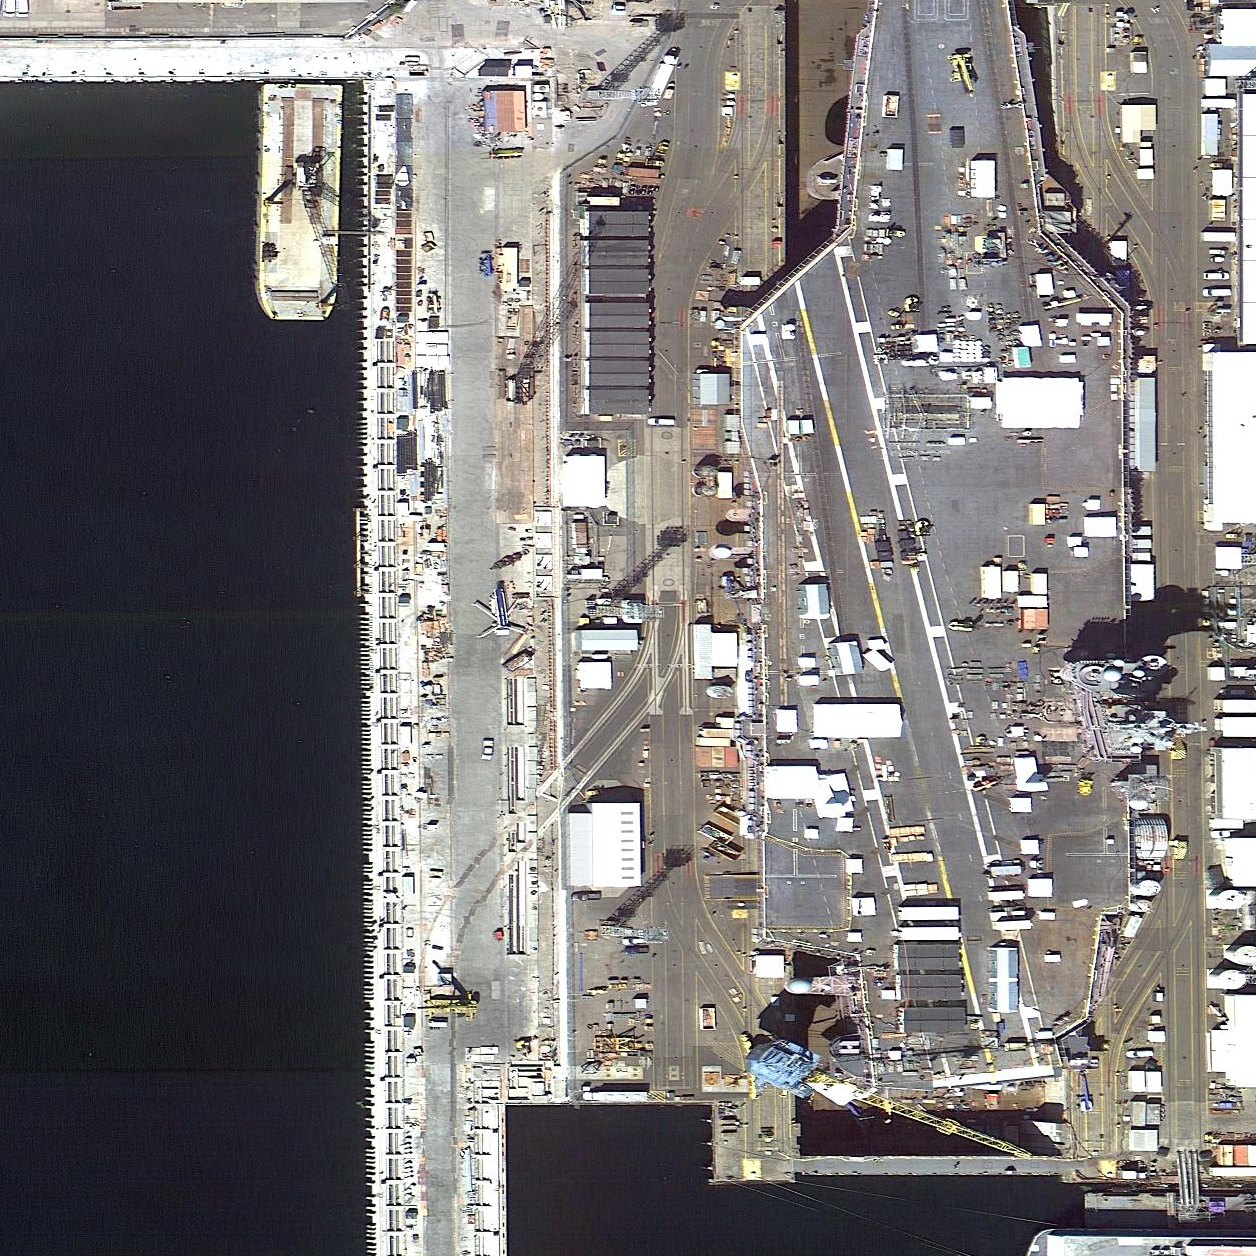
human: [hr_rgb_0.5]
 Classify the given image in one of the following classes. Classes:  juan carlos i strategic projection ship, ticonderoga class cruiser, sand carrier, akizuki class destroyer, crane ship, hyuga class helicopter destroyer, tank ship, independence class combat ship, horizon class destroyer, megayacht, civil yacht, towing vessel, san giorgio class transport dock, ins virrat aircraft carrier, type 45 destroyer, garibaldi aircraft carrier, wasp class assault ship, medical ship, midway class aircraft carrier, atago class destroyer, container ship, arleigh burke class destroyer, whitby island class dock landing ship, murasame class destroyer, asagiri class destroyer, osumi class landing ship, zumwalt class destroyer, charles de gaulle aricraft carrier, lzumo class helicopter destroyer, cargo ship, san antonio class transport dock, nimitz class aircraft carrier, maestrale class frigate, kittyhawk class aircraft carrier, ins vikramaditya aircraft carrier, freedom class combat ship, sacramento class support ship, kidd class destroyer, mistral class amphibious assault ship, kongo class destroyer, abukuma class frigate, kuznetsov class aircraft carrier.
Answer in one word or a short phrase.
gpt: Nimitz class aircraft carrier